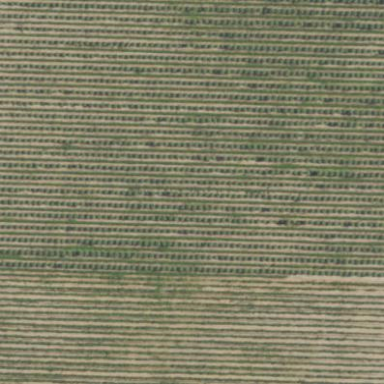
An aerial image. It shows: Vineyard.